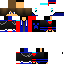
A male human skin with medium skin, wearing brown long hair dressed in a blue hoodie and black pants, featuring a closed mouth.